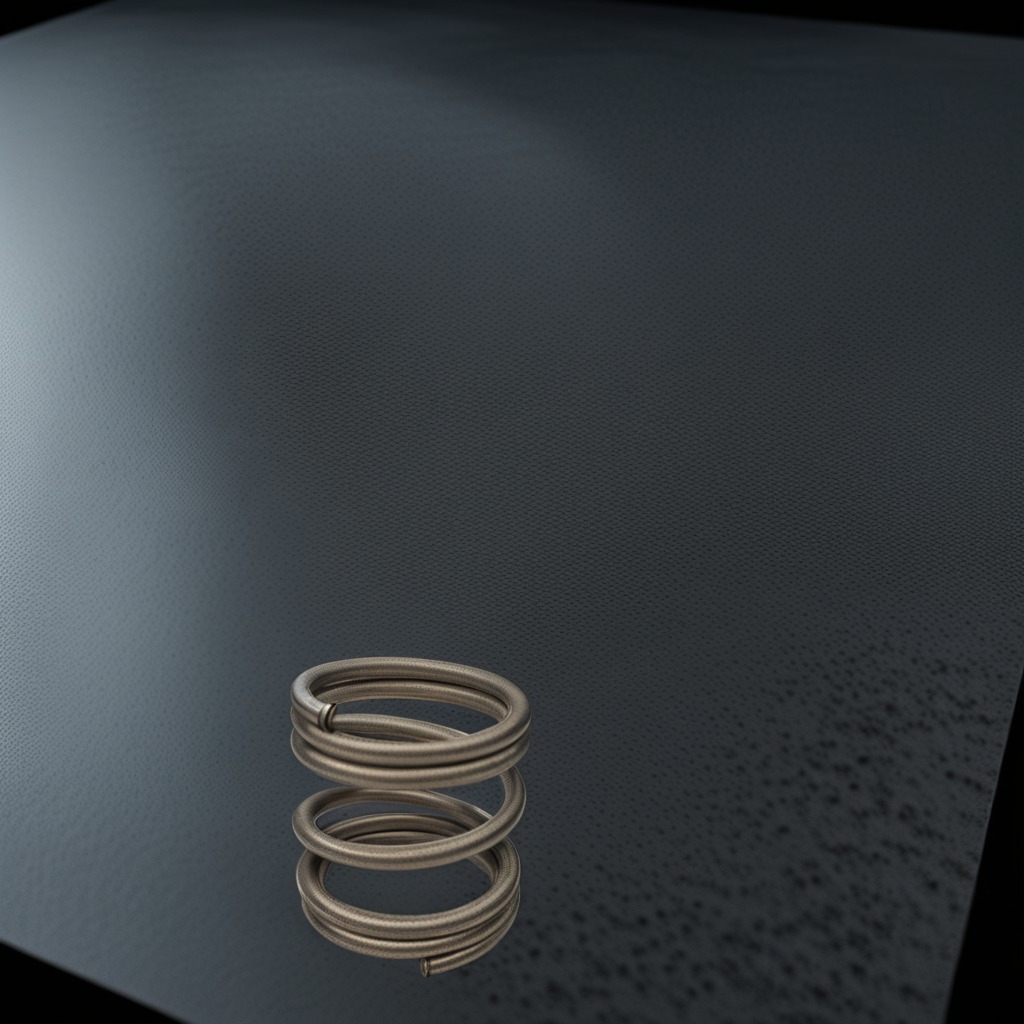
A coiled metal spring lies on a clean granite table inside a workshop at night.